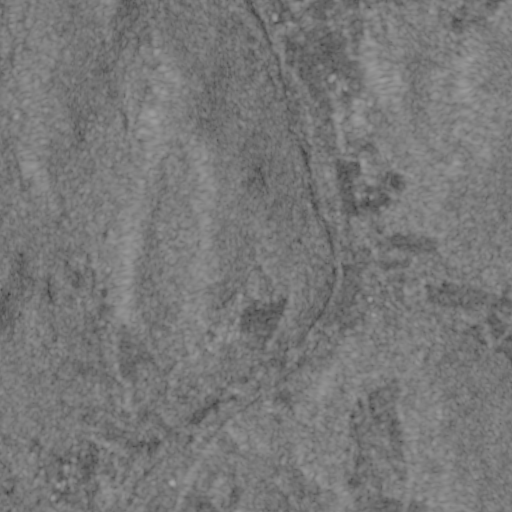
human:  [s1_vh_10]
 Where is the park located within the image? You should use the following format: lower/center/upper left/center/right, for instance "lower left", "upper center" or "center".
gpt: The park is located in the upper right of the image.
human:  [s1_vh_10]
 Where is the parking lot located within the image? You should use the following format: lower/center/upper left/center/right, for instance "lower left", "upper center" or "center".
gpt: The parking lot is located in the center right of the image.
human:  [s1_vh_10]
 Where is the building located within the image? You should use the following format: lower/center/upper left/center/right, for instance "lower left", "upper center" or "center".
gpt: There is no building in the image.

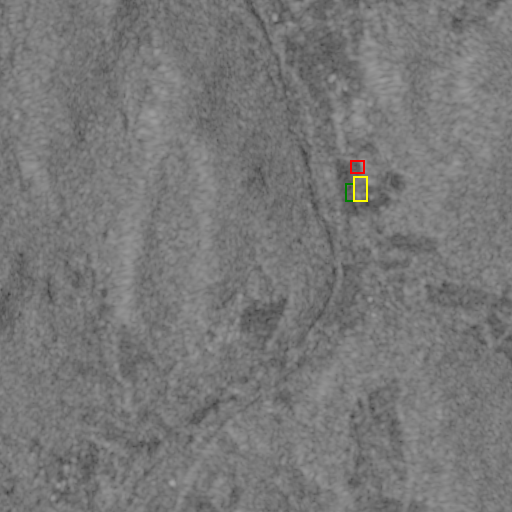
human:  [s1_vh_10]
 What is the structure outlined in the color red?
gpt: The structure outlined in red is a park.
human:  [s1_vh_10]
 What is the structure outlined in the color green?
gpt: The structure outlined in green is a parking lot.
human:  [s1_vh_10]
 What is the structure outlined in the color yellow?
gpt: The structure outlined in yellow is a building.
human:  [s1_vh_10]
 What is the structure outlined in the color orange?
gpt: There is no orange outline.